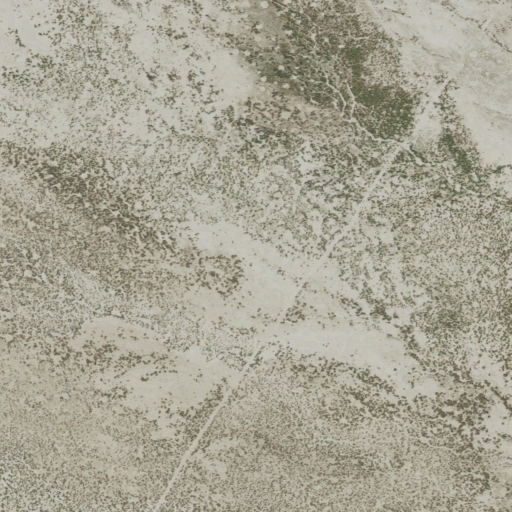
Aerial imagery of valley in Utah named South Pine Wash containing shrub, open development, medium intensity development, low intensity development, and high intensity development